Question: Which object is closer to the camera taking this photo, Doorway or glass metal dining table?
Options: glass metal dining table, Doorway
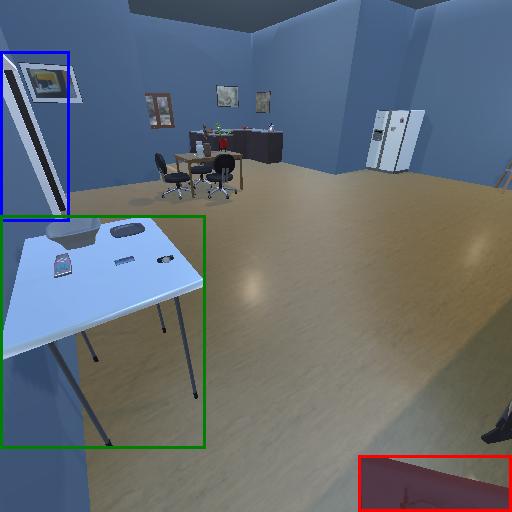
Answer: glass metal dining table